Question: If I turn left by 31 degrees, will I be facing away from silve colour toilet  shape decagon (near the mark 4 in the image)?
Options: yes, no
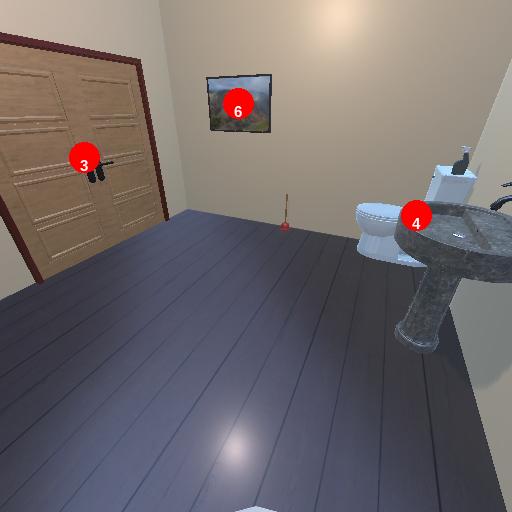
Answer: yes